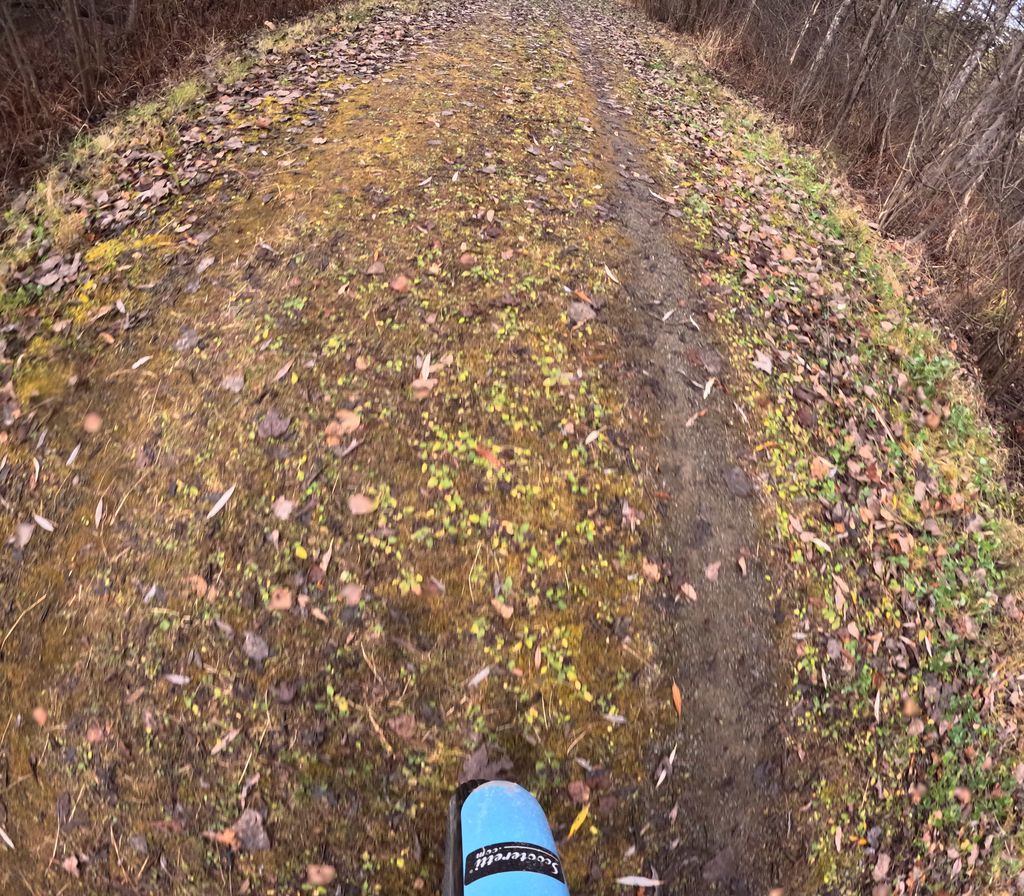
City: ottawa-gatineau